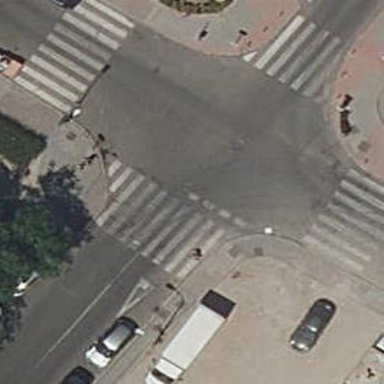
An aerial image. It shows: Marked asphalt footway with crossing markings.